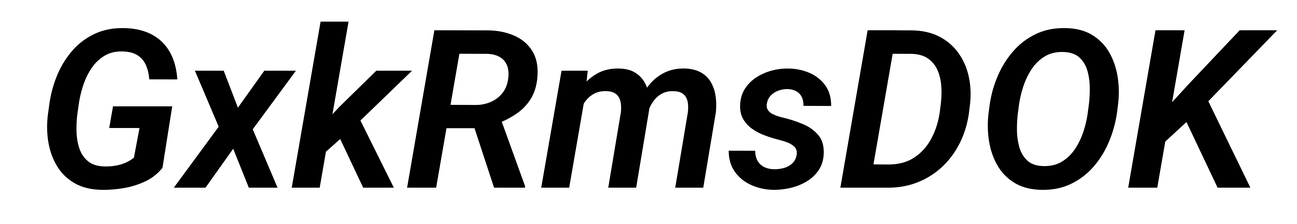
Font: Roboto-Italic_SemiBold_Italic